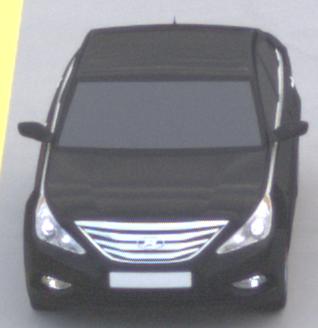
Make: Hyundai
Model: Sonata
Detailed model: Gen. 6 YF
Model produced from: 2009
Model produced until: 2016
Doors: 4
Color: black
Road condition: dry road
Daytime: morning or afternoon
Contrast: low contrast